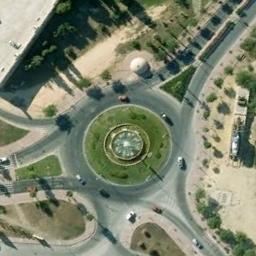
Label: roundabout